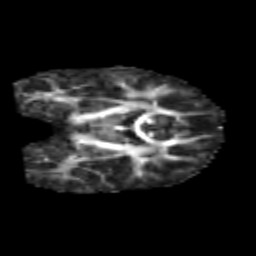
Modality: FA
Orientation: coronal
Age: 7
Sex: male
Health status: healthy